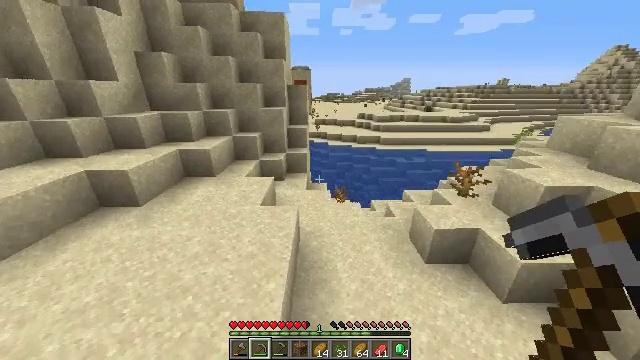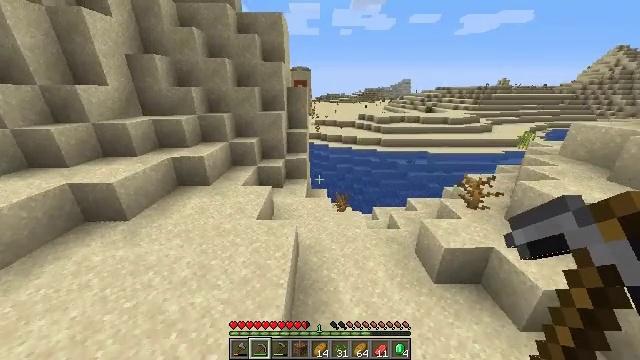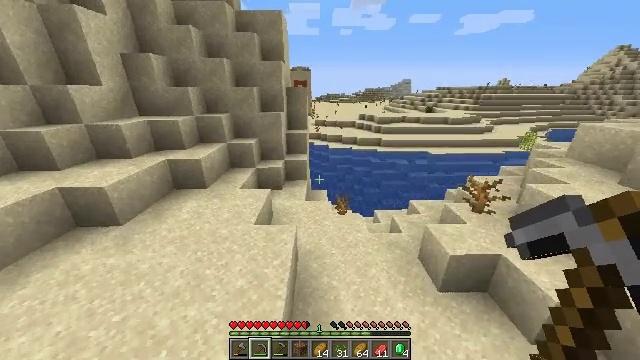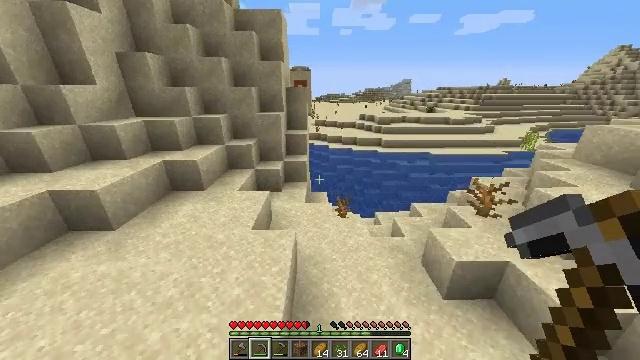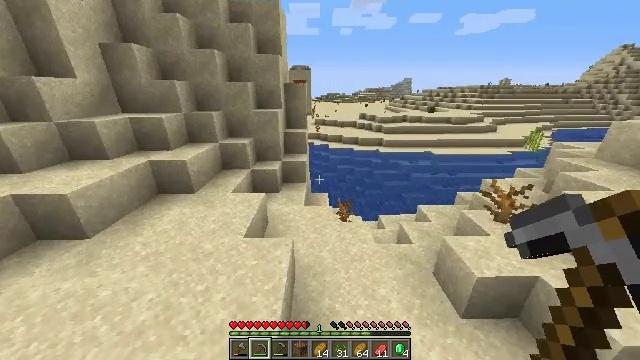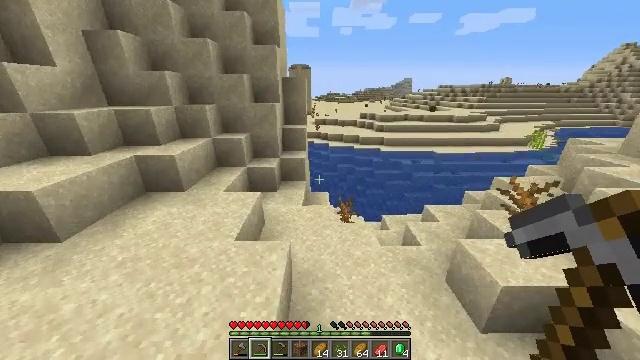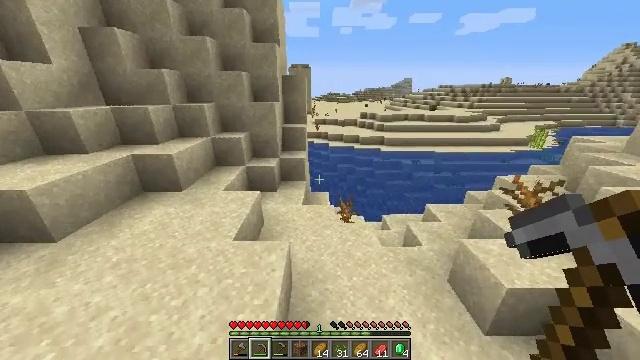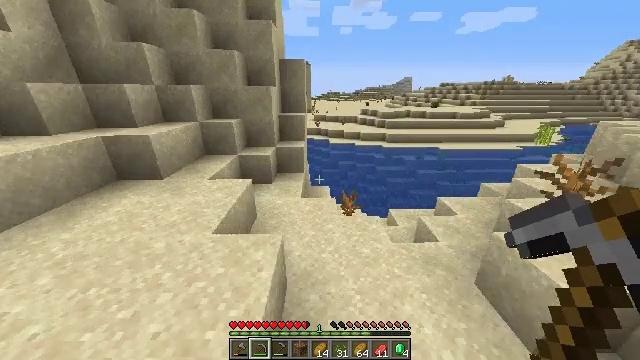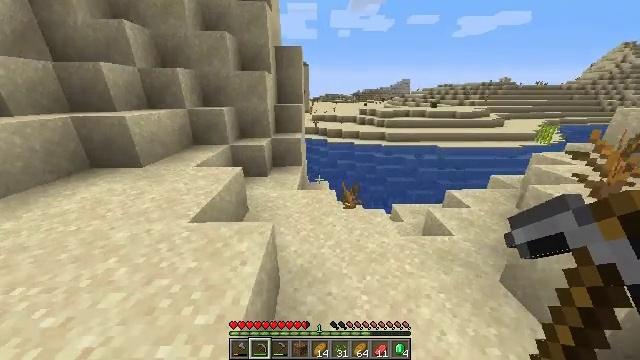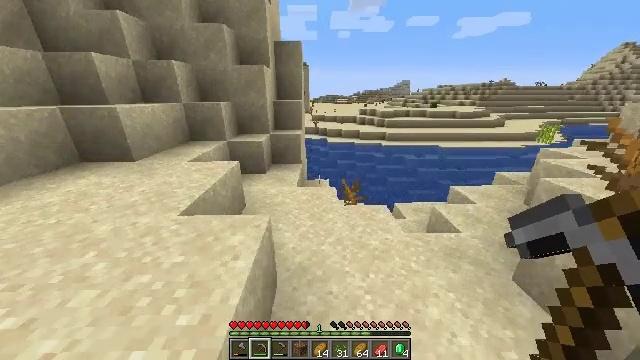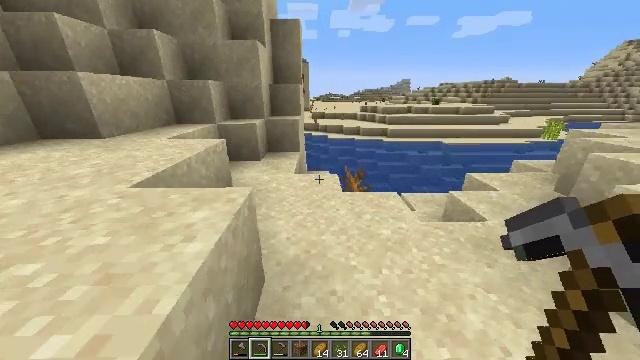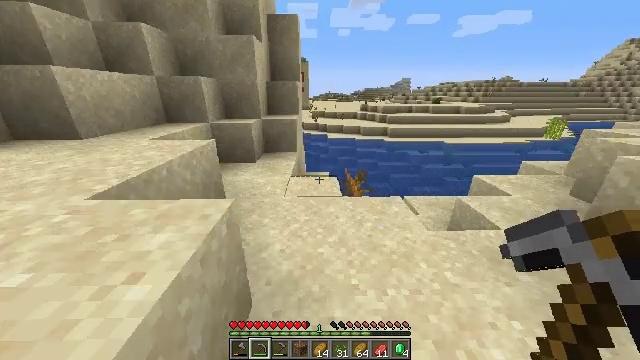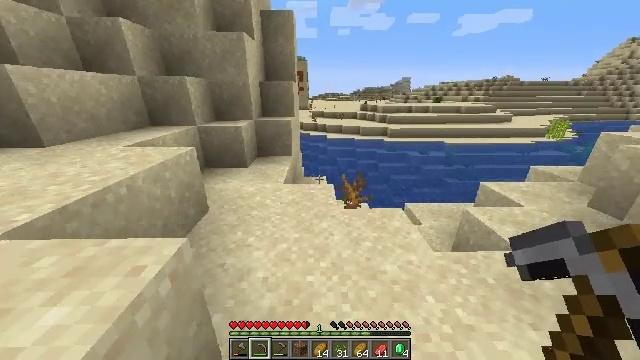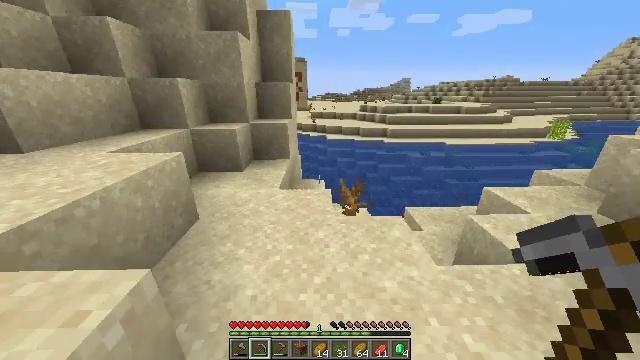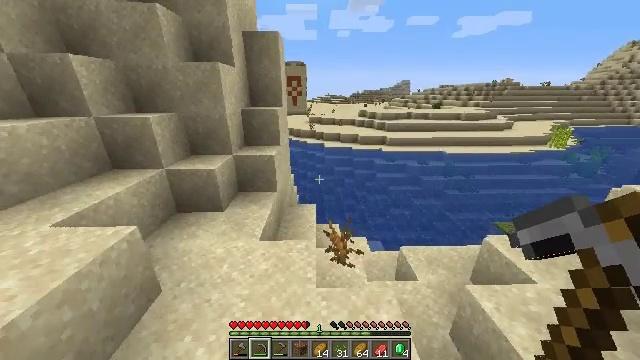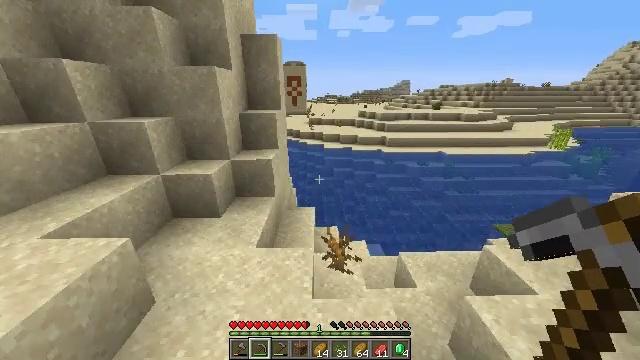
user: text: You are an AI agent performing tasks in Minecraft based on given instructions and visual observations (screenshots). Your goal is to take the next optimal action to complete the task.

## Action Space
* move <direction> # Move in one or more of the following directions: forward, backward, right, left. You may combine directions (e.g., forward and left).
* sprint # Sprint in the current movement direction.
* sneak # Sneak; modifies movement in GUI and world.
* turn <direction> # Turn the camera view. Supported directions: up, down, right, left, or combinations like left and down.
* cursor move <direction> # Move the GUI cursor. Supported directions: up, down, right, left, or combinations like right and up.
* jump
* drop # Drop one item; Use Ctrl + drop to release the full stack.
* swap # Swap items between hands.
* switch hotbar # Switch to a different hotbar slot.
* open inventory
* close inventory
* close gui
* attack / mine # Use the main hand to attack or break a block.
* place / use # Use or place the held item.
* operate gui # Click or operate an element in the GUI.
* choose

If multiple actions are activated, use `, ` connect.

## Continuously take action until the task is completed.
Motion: motion action
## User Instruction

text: Collect orange terracotta for building.
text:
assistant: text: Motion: move forward, jump
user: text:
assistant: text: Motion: move forward, jump
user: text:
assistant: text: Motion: move forward, jump
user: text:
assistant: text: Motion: move forward, jump
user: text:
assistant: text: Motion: move forward, jump
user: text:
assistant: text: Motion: move forward, jump
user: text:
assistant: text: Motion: move forward, sprint, jump
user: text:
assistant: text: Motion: move forward, sprint
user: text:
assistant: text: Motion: move forward, sprint
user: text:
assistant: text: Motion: move forward, sprint
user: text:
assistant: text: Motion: move forward and move right, sprint
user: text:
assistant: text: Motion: move forward and move right, sprint
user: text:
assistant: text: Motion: move forward and move right, sprint, jump
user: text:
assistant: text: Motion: move forward and move right, sprint, jump
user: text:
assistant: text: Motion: move forward and move right, sprint, jump
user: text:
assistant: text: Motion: move forward and move right, sprint, jump
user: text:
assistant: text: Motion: move forward and move right, sprint, jump
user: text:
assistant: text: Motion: move forward, sprint, turn left, jump
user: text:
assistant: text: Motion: move forward, sprint, turn left and up, jump
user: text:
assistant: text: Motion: move forward, sprint, turn left and up, jump
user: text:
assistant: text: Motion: move forward, sprint, turn left, jump
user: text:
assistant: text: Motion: move forward, sprint, jump
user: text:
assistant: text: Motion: move forward, sprint, jump
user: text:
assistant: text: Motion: move forward, sprint, jump
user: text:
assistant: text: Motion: move forward, sprint, jump
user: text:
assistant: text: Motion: move forward, sprint, jump
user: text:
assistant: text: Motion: move forward and move left, sprint, jump
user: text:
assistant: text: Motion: move forward and move left, sprint, jump
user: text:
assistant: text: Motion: move forward, sprint, jump
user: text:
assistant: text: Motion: move forward, sprint, jump